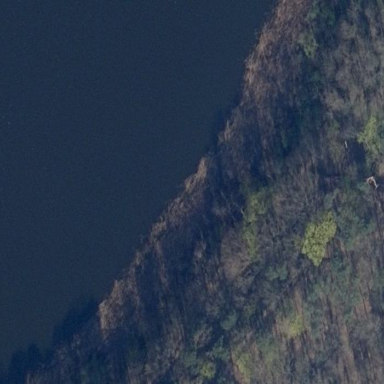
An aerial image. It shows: Reedbed in wetland area.